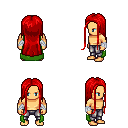
a pixel art fantasy rpg character, male body template, human, tanned skin, green cape, metal pants, red extra-long hairstyle, white cloth bandages, four views (front, back, left, right), 2x2 character sprite sheet, small pixel art, hard edges, no anti-aliasing